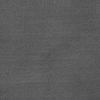
Atmospheric dust classification: dusty